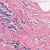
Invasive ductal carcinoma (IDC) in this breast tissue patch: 0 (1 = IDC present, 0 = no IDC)